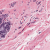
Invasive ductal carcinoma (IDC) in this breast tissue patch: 0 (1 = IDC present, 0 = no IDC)